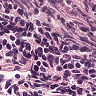
Metastatic tissue present: no